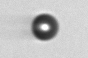
Label: bead